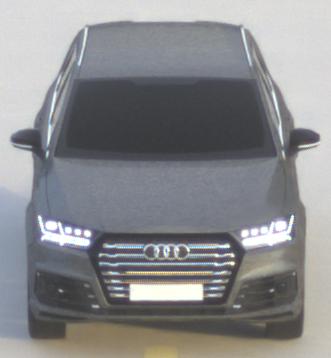
Make: Audi
Model: SQ7
Detailed model: -
Model produced from: 2016
Model produced until: 2018
Doors: 5
Color: gray
Road condition: dry road
Daytime: sunrise or sunset
Contrast: low contrast